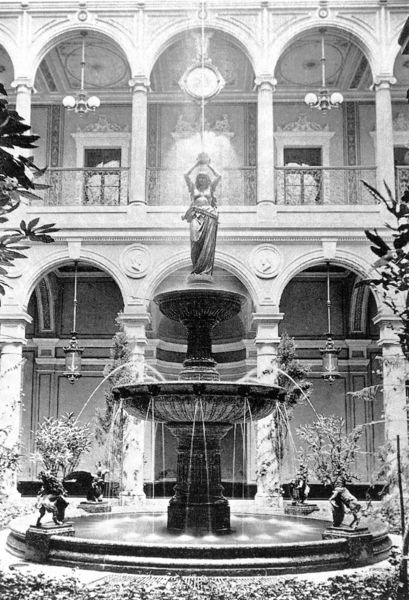
Titel: Riedingerhaus in Augsburg, Innenhof
Künstler: Gottfried von Neureuther
Standort: Augsburg
Institution: Stadtbildstelle
Schlagwörter: baum, blätter, dunkel, felsen, fuß, schatten, wasser, weiß, bäume, mädchen, blume, blumen, fenster, frau, glas, grau, hell, kleid, lampe, lampen, licht, lichter, marmor, paris, pfeiler, schwarz, säule, säulen, tür, anlage, gebäude, gürtel, haus, park, schloss, tuch, muster, ornament, tanz, wand, architektur, kleidung, schale, sockel, stein, steine, innenraum, busch, büsche, sträucher, figur, gewand, decke, pflanze, pflanzen, brunnen, pferd, rund, tondo, garten, skulptur, springbrunnen, statue, balkon, bogen, fassade, italien, türen, fels, mauer, hecke, hof, rundbogen, leuchter, metall, geländer, bronze, tor, foto, fotografie, bögen, wände, spiel, gang, arkade, innenhof, loggia, gewölbe, hängen, antike, palast, beton, denkmal, becken, strahl, kugeln, allegorie, göttin, arkaden, rom, kapitell, photo, verziert, tore, frauenfigur, sims, gesims, rosette, mauern, ionisch, simse, rundbögen, fontäne, wasserstrahl, löwe, korinthisch, lenbachhaus, villa stuck, ziegenbock, ziege, wasserbecken, wasserspeier, rosetten, mamor, säulengang, kollonaden, arkadengang, gänge, gesimse, tondi, arkadengänge, hecken, medaillons, brunnenstock, steinbock, fraz, arcgitektur